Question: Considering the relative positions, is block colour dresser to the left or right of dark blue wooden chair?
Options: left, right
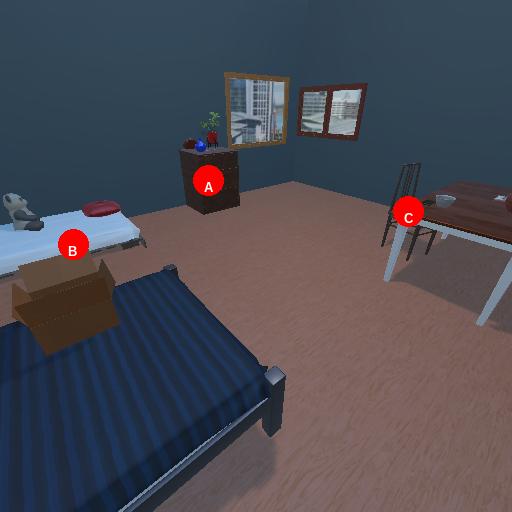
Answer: left